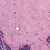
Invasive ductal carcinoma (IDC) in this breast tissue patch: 0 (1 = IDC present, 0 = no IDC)